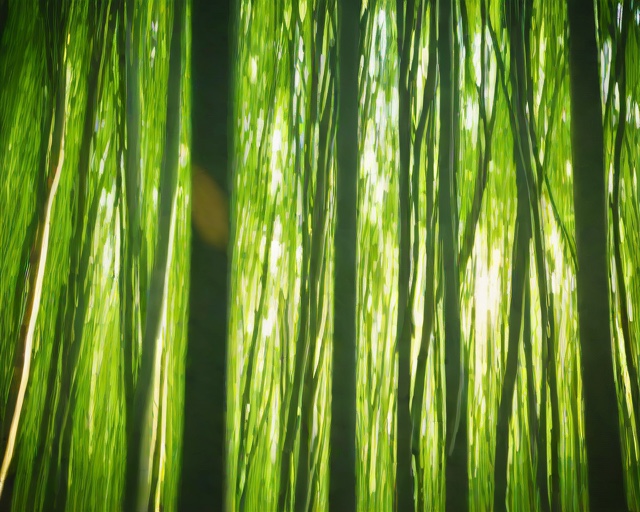
Category: Get Well